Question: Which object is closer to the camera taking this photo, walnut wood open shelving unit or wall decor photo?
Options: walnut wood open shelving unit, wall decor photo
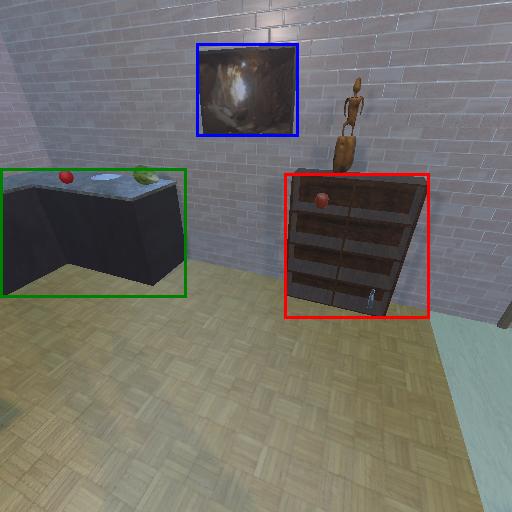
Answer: walnut wood open shelving unit